Question: I am about to design my own minesweeper in Java.
And while analyzing the real windows 7 minesweeper, I came across this situation.

The uncovered square(pointed by arrow), may be 1 or mayn't have any number(an empty square).
But in windows 7 minesweeper, this square has 1.
If I go with my hypothesis, then no other go, the uncovered square should be 1.
And designing the logic for the minesweeper will be easier, if I follow this hypothesis.
since,
step 1: Randomly assign the squares with mines.(Make the specific (i,j)element in the 2D array to be -1).
step 2: Number each square, equal to the number of mines surrounding it. (In this case, the hypothesis became true).
> And my questions are,
1. What wrong if the uncovered square is an empty square?
2. Does that hypothesis is the rule in minesweeper?
3. Does I have to follow the hypothesis, to make my coding simpler to implement?
4. *If I proposed a new minesweeper with the rule against the hypothesis, does my new minesweeper will end up in instability?Is so,how?
*->I am not intentionally breaking the rules, I try to removing redundant hint/keys to the user.
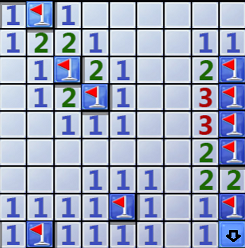
Answer: Of course the pointed square has a number - it is adjacent to (exactly one) mine square so it gets a 1. The empty squares are just shorhand for zero.